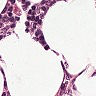
Metastatic tissue present: no